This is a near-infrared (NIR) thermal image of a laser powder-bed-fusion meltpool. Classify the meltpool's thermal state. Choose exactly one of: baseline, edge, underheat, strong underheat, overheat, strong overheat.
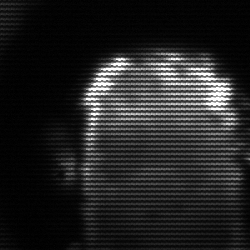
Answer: baseline